Question: I am facing problems while placing more than two 'JPanel' objects in a 'CardLayout' . Although I can place a number of panels, but they do not appear simultaneously and I cannot resize them as I want. For a more clearer view about what I want, I added a test image.

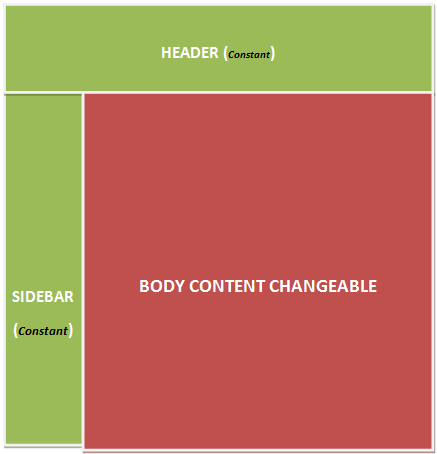
Answer: In that case you can use panel with <URL>. Here is simple example:
'''
import java.awt.BorderLayout;
import java.awt.CardLayout;
import java.awt.Color;
import java.awt.event.MouseAdapter;
import java.awt.event.MouseEvent;
import javax.swing.BorderFactory;
import javax.swing.JFrame;
import javax.swing.JLabel;
import javax.swing.JPanel;
public class TestFrame extends JFrame {
public static void main(String... s) {
new TestFrame();
}
public TestFrame() {
init();
setDefaultCloseOperation(JFrame.EXIT_ON_CLOSE);
pack();
setLocationRelativeTo(null);
setVisible(true);
}
private void init() {
setLayout(new BorderLayout());
JLabel head = new JLabel("Header");
head.setBorder(BorderFactory.createLineBorder(Color.BLACK));
JLabel side = new JLabel("SideBar");
side.setBorder(BorderFactory.createLineBorder(Color.BLACK));
JPanel changable = getPanel();
changable.setBorder(BorderFactory.createLineBorder(Color.BLACK));
add(head,BorderLayout.NORTH);
add(side,BorderLayout.WEST);
add(changable,BorderLayout.CENTER);
}
private JPanel getPanel() {
final CardLayout cards = new CardLayout(5,5);
final JPanel p = new JPanel(cards);
p.add(new JLabel("1"), "1");
p.add(new JLabel("2"), "2");
p.addMouseListener(new MouseAdapter() {
@Override
public void mouseClicked(MouseEvent e) {
super.mouseClicked(e);
cards.next(p);
}
});
return p;
}
}
'''